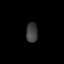
Tissue: prostate
Cell type: T cells
Senescence score: 0.2804
Nuclear area (px): 222
Mean DAPI intensity: 63.293